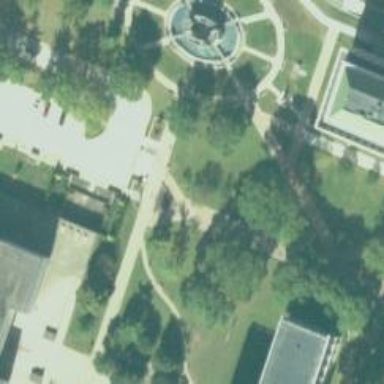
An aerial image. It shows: Historic memorial featuring statue.